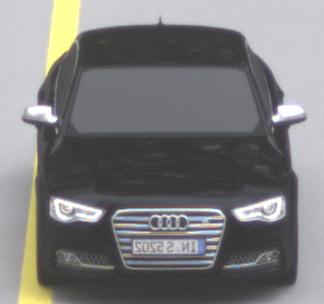
Make: Audi
Model: S5
Detailed model: F5
Model produced from: 2016
Model produced until: 2019
Doors: 2
Color: black
Road condition: dry road
Daytime: morning or afternoon
Contrast: low contrast